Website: home-depot
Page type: delivery-shipping
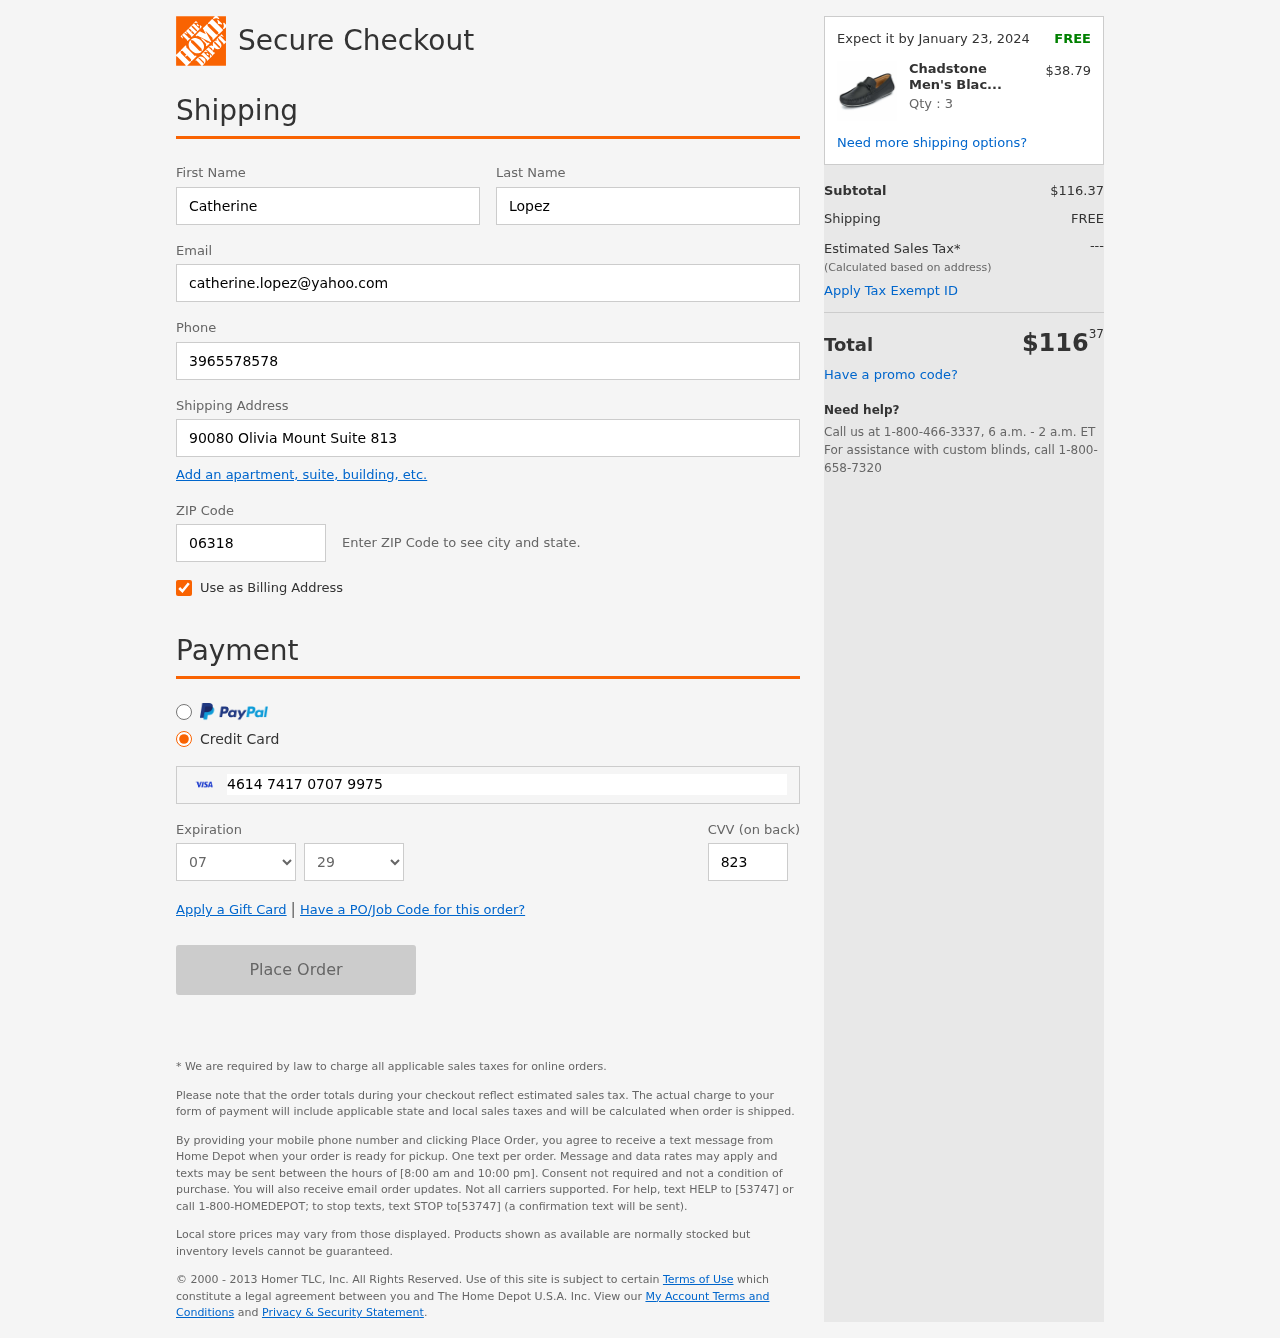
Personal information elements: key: PII_CARD_CVV
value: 823
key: PII_CARD_EXPIRY_MONTH
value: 07
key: PII_CARD_EXPIRY_YEAR
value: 29
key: PII_CARD_NUMBER
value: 4614 7417 0707 9975
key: PII_EMAIL
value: catherine.lopez@yahoo.com
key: PII_FIRSTNAME
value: Catherine
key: PII_LASTNAME
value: Lopez
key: PII_PHONE
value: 3965578578
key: PII_POSTCODE
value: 06318
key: PII_STREET
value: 90080 Olivia Mount Suite 813
Product elements: key: PRODUCT1_NAME
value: Chadstone Men's Black Loafers-10 UK (44 EU) (CH 110)
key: PRODUCT1_PRICE
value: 38.79
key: PRODUCT1_QUANTITY
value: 3
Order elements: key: ORDER_DELIVERY_DATE
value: Expect it by January 23, 2024
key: ORDER_SUBTOTAL
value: $116.37
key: ORDER_SHIPPING_COST
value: FREE
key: ORDER_TOTAL
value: $11637